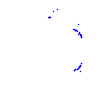
Particle: pion